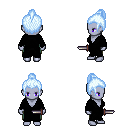
a pixel art fantasy rpg character, female body template, dark elf, purple skin, black robe, teal pants, white cyan short topknot hairstyle, dagger, four views (front, back, left, right), 2x2 character sprite sheet, small pixel art, hard edges, no anti-aliasing